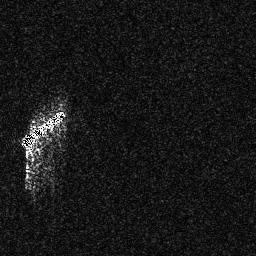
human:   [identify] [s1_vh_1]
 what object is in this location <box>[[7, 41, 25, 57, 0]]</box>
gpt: <ref>1 large ship at the left</ref>